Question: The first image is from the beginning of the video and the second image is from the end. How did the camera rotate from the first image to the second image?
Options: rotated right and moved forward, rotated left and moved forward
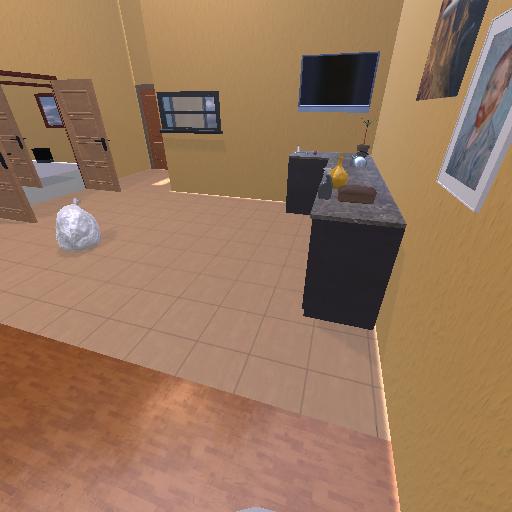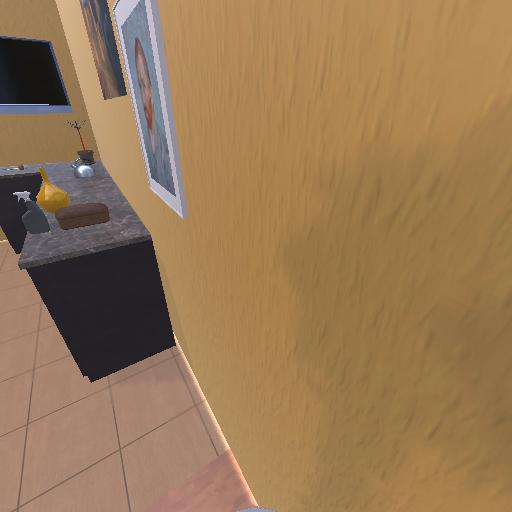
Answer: rotated right and moved forward